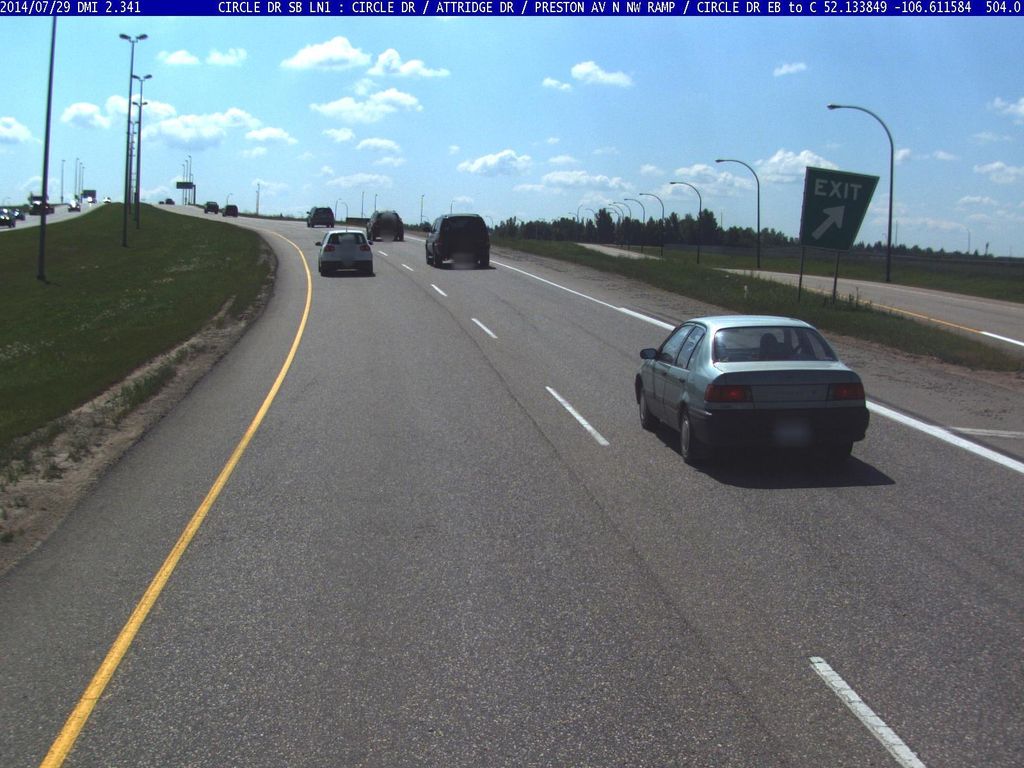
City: saskatoon